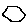
Label: hexagon